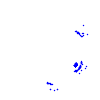
Particle: electron